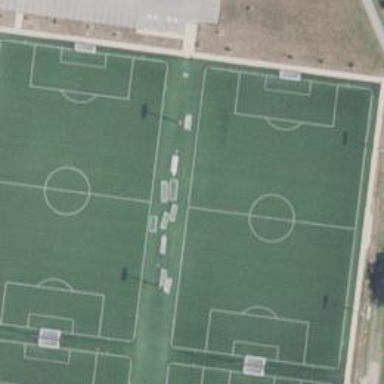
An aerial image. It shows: Soccer pitch designated for leisure and sports activities.